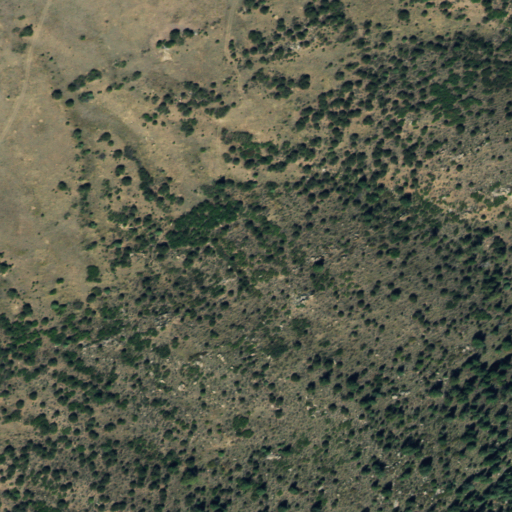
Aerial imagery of ridge(s) in Colorado named McKinley Mountain containing evergreen forest, shrub, and grassland